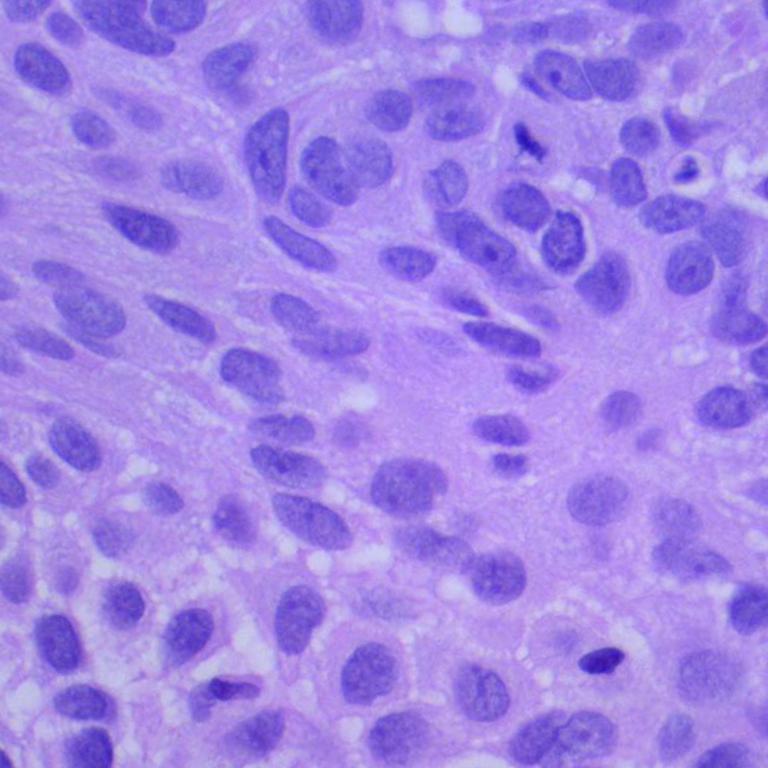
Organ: lung
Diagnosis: squamous carcinomas